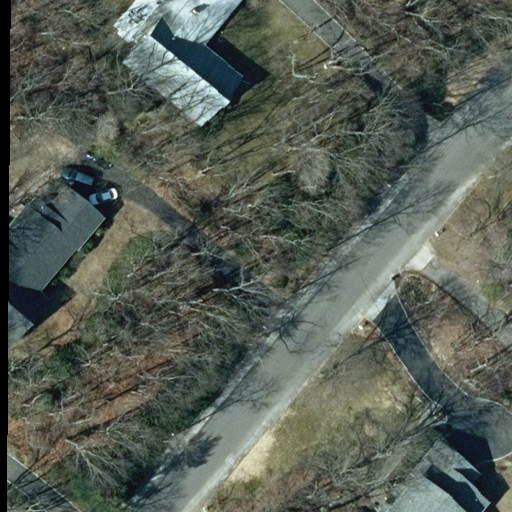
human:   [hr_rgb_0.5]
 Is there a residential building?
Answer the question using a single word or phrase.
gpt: yes

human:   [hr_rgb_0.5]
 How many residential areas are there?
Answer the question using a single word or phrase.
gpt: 1

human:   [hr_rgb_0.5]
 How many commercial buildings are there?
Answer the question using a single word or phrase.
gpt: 0

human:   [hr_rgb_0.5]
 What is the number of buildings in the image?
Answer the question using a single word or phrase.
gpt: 3

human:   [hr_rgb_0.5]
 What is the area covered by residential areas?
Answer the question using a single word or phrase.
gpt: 10637m2

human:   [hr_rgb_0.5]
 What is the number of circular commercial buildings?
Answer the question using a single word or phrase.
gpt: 0

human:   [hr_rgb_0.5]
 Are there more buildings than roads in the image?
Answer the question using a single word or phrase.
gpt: yes

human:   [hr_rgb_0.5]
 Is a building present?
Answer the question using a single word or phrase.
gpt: yes

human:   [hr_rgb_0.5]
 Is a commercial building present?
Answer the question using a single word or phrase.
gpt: no

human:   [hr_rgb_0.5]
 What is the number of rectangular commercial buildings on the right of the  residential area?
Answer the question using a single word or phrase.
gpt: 0

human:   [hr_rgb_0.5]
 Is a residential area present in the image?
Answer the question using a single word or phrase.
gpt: yes

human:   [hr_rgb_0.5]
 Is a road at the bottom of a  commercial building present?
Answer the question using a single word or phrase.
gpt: no

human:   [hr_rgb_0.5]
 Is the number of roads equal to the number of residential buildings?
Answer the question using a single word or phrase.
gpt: no

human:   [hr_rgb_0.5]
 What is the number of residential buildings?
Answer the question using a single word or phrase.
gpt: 3

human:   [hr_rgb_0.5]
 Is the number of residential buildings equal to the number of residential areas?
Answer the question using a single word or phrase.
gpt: no

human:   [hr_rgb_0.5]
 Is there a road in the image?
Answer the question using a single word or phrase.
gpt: yes

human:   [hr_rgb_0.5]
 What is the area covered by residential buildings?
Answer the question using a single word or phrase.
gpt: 870m2

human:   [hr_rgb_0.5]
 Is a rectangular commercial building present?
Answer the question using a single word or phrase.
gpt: no

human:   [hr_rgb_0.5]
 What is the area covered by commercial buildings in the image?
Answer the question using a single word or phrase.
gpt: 0m2

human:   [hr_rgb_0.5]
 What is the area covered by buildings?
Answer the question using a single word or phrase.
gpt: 870m2

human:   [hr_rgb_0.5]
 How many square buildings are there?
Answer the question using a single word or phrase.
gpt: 0

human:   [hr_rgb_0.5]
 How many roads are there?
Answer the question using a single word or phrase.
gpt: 1

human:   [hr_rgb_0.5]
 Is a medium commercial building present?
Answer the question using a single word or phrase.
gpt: no

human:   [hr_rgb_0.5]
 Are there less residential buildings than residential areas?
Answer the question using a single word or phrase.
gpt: no

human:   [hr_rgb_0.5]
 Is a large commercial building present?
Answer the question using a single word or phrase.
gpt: no

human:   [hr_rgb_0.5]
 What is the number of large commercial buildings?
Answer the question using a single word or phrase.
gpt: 0

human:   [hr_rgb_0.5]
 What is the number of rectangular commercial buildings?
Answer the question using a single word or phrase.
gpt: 0

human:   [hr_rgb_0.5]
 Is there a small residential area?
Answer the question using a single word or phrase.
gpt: no

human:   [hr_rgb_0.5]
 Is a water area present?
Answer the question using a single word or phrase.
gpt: no

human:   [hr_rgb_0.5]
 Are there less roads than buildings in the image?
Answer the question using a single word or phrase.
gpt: yes

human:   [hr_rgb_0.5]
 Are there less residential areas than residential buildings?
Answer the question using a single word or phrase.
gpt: yes

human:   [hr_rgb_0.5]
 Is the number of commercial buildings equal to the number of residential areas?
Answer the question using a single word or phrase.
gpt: no

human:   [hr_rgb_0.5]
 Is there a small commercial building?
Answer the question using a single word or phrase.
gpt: no

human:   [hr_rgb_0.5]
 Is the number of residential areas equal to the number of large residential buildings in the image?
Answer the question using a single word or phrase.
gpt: no

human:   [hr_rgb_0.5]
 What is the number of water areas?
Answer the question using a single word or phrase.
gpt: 0

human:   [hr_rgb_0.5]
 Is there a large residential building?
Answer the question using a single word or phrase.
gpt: no

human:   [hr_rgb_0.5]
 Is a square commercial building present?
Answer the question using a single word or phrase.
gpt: no

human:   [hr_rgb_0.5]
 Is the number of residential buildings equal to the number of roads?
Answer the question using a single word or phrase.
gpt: no

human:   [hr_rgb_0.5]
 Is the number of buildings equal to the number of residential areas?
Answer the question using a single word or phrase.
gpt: no

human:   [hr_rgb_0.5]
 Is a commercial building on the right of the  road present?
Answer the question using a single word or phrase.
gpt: no

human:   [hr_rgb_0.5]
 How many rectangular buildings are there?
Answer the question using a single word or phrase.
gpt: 0

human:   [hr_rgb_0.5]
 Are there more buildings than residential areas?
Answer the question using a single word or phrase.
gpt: yes

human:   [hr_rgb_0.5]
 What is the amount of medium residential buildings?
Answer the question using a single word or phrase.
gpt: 3

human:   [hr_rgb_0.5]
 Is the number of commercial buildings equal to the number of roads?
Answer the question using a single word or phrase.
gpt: no

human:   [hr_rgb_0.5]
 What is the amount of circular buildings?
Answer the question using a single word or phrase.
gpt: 0

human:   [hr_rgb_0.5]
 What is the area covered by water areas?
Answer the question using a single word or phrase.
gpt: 0m2

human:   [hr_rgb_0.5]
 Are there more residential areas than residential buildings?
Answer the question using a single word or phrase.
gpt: no

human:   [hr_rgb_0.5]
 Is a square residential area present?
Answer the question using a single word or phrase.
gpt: no

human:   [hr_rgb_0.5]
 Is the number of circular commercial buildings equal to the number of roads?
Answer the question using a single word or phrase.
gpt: no

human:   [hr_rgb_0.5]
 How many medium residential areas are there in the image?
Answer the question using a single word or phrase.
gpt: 0

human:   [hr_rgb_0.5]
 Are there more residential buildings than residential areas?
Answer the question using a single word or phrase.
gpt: yes

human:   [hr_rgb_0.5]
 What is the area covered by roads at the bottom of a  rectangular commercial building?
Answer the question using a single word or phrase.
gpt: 0m2

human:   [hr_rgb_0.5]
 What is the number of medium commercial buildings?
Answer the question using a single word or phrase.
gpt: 0

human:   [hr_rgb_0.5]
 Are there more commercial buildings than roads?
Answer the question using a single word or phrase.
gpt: no

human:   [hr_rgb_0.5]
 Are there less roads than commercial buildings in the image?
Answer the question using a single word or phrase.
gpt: no

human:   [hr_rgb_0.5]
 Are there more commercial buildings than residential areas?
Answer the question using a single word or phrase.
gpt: no

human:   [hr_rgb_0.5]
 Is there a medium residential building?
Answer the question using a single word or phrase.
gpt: yes

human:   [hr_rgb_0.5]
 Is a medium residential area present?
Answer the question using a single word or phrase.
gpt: no

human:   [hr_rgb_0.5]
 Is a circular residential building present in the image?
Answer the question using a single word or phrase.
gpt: no

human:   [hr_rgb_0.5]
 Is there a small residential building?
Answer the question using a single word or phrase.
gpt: no

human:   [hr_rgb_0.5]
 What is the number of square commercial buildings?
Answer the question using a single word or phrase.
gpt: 0

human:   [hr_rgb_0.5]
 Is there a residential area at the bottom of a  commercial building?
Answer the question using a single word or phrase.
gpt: no

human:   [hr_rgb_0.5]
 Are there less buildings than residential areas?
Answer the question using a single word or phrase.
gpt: no

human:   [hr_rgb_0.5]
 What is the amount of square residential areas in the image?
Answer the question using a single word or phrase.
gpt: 0